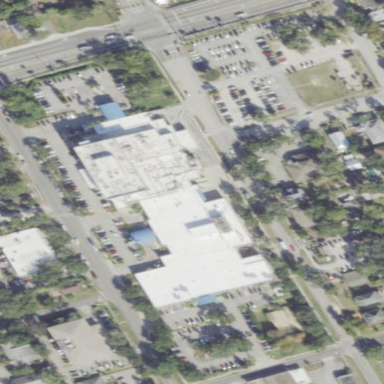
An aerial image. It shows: Hospital providing healthcare services.